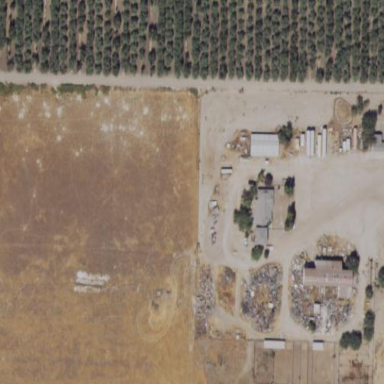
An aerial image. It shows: Farm.